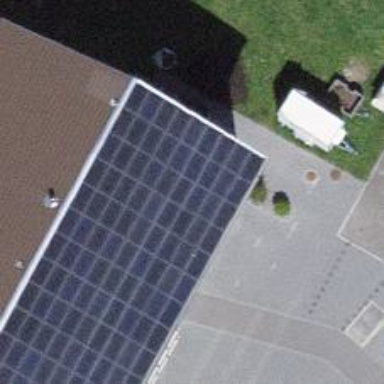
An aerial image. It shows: Solar power generator with photovoltaic panels.